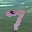
Label: 7